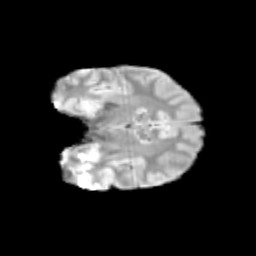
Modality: T2w
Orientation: coronal
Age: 12
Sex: male
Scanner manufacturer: siemens
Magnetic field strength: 3 T
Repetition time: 3.8 s
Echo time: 0.07 s